Aerial crown-view tile of a tropical tree (Barro Colorado Island, Panama), acquired 20250317:
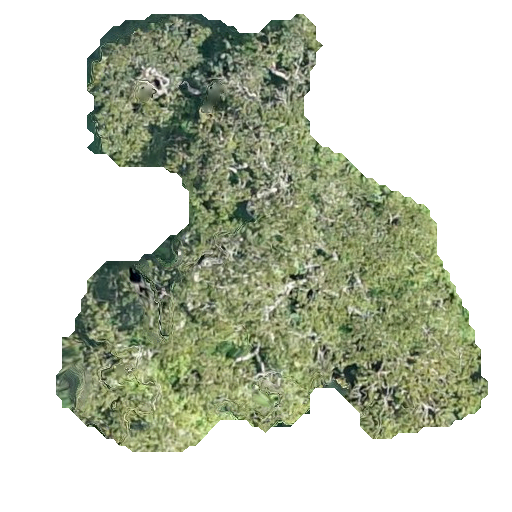
Species: Trattinnickia aspera
GBIF accepted scientific name: Trattinnickia aspera
Crown area: 177.368 m²